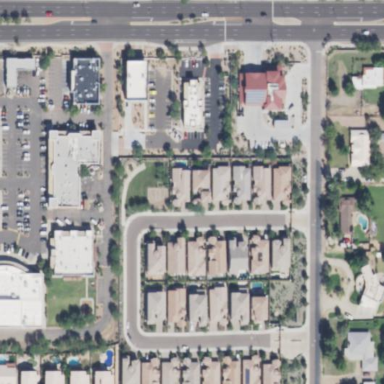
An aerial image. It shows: Gated residential area.